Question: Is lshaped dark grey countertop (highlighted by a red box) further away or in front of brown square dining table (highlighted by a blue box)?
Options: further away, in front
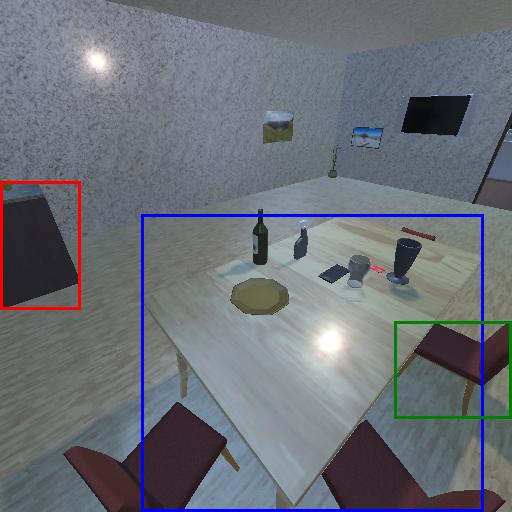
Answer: further away